Field crop: maize
Growth stage: 2
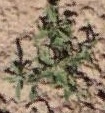
Species: atriplex